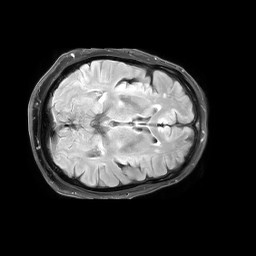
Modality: FLAIR
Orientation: axial
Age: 77
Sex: male
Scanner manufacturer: philips
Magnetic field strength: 3 T
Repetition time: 11 s
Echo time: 0.125 s